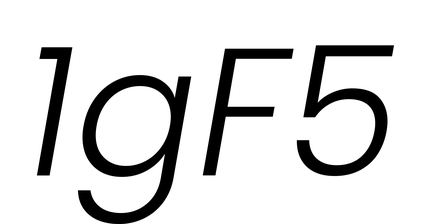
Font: Poppins-LightItalic